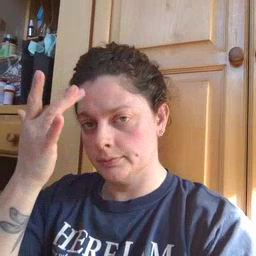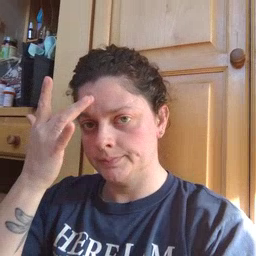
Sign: sick